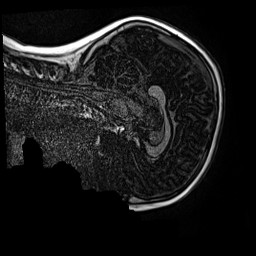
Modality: MP2RAGE
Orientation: sagittal
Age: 11
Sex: male
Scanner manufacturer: siemens
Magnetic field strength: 3 T
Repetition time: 4 s
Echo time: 0.00299 s